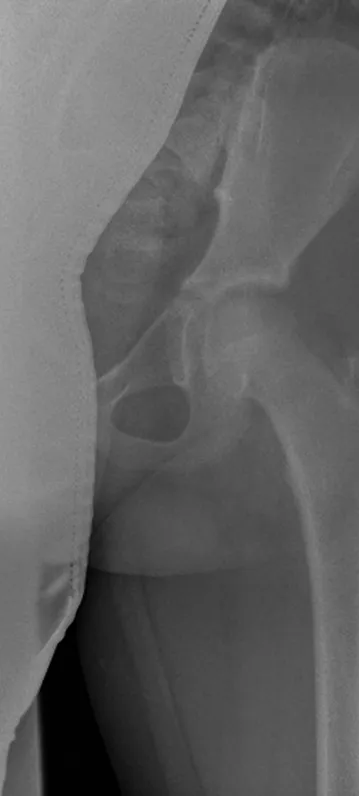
Anteroposterior (AP) radiograph shows the concentric reduction of the hip after arthroscopic treatment.
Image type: radiology (x_ray)